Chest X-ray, AP view. Patient: 56 years old, sex M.
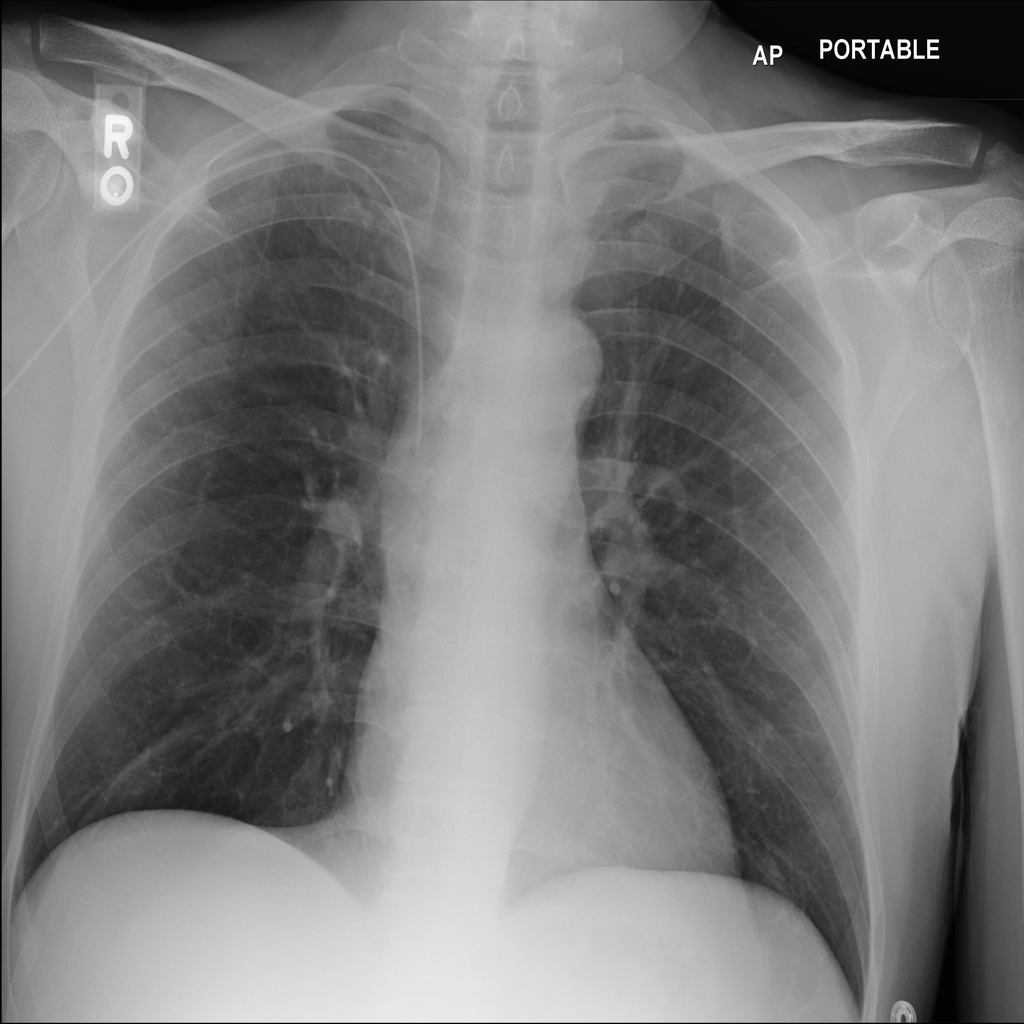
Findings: No Finding